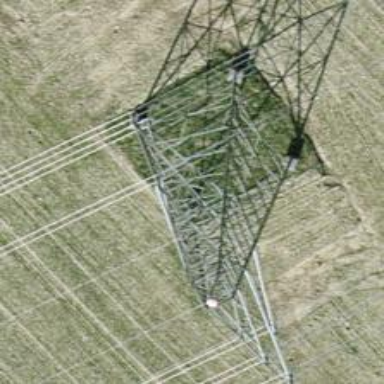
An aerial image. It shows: Power tower.